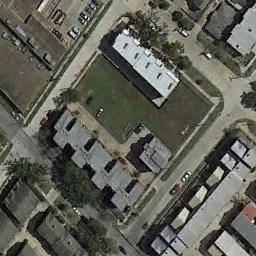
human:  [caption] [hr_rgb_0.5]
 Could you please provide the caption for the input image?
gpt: The medium residential is on the grass next to the road .

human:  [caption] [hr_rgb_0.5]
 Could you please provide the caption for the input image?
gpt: There are many buildings of different shapes and sizes in medium residential area .

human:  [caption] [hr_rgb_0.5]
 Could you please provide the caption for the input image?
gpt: There is a green space in a medium-sized residential area .

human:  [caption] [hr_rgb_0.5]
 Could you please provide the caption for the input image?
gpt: The medium residential area has some houses of different sizes and a lawn .

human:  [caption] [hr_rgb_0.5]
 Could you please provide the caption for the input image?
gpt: There are some gray buildings on the medium residential area .